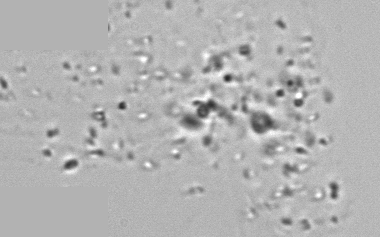
Label: Phaeocystis